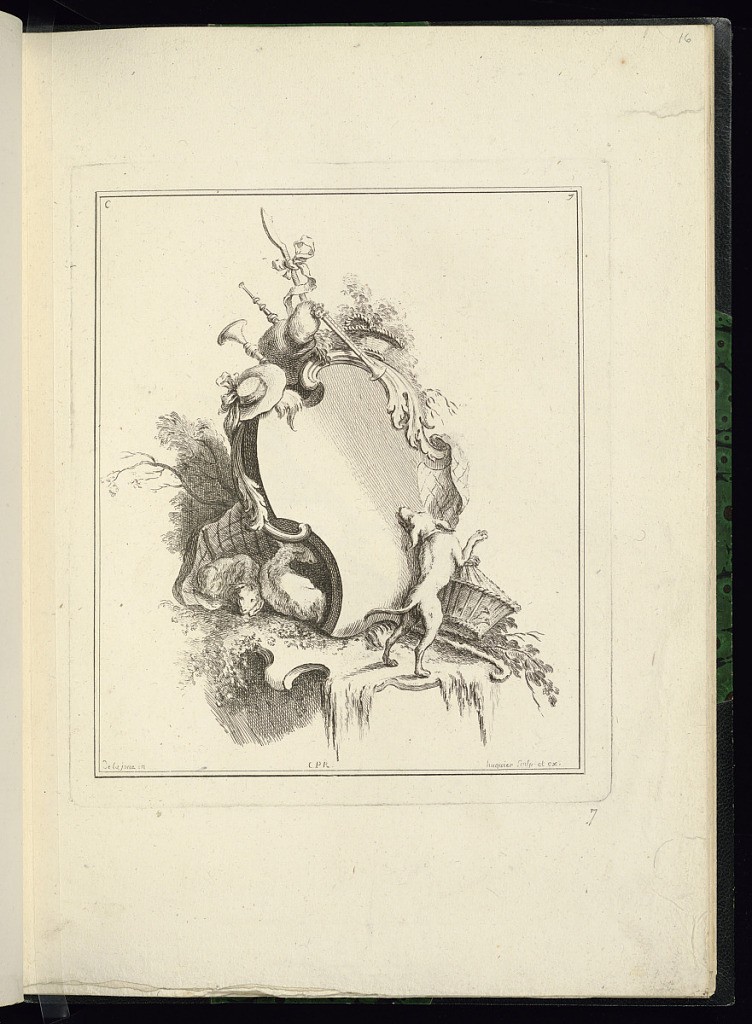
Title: Design for a Cartouche with Pastoral Motifs
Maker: Jacques de Lajoüe, French, 1687–1761
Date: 1740
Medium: Engraving on white laid paper
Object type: Print
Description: Cartouche decorated with a crook tied with a bow, a horn, a shepherd's hat, two lambs, a dog, and two baskets.